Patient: sex M, age 64
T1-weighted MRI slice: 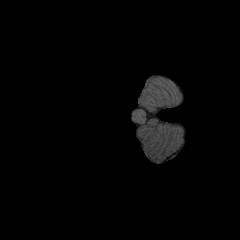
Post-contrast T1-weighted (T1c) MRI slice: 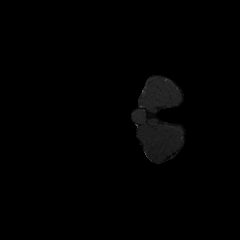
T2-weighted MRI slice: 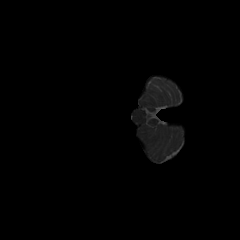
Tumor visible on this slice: no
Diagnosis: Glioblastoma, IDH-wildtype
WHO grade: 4